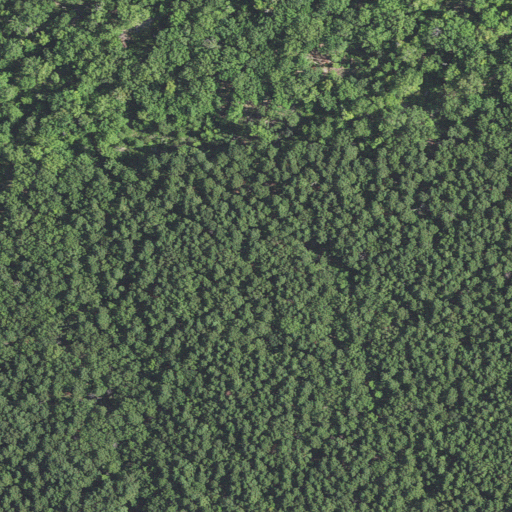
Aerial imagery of island in Arkansas named Pine Island containing evergreen forest and woody wetlands